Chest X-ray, PA view. Patient: 53 years old, sex F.
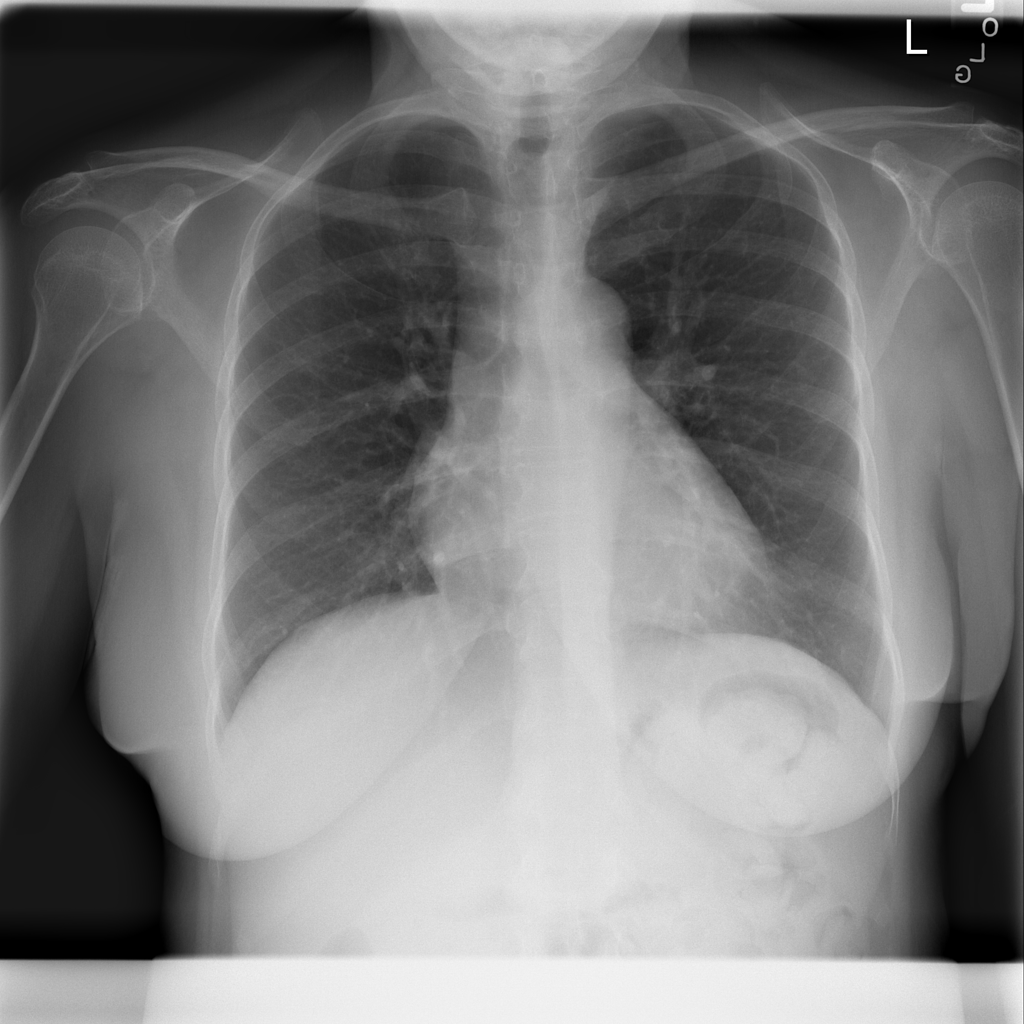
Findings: No Finding